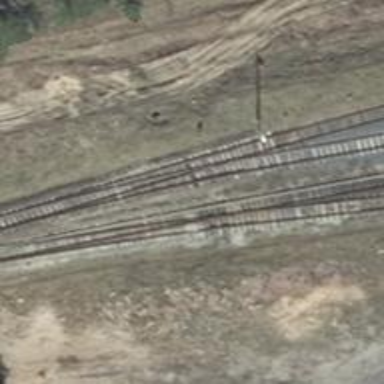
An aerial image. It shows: Railway track.